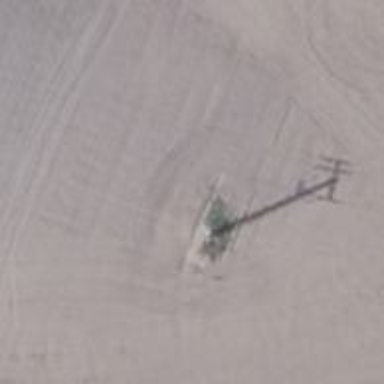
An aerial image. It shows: Power pole.